Question: So here is what I have so far, I will be adding a lot more in but here is my so called skeleton. What I am having trouble doing is deciding what layout I should use, if I should just make my own, and how will I go about doing that?
Some information about my creation will be useful: I am going to have multiple tags and input spaces to the right of them on the left-most area of the GUI, on the bottom right there will be a button, and on the top right there will be a textbox that will constantly stream information of what the bot is doing.
Please help me to find a layout I can use and tell me how to easily implement it (FYI I am using Ubuntu).

'''
import java.awt.*;
import javax.swing.*;
public class dogedice {
public static void createWindow() {
JFrame frame = new JFrame("Framework Michael+Dalin");
frame.setDefaultCloseOperation(JFrame.EXIT_ON_CLOSE);
JLabel textLabel = new JLabel("Welcome to the framework of our future bots!");
JLabel textLabel2 = new JLabel("Username");
JTextField textField = new JTextField("Username");
JPanel panel = new JPanel();// Any new parts must be added here!
panel.add(textLabel);
panel.add(textField);
panel.add(textLabel2);
textLabel.setPreferredSize(new Dimension(800, 750));
frame.add(panel);
frame.setLocationRelativeTo(null);
frame.pack();
frame.setVisible(true);
}
public static void main(String[] args) {
createWindow();
}
}
'''
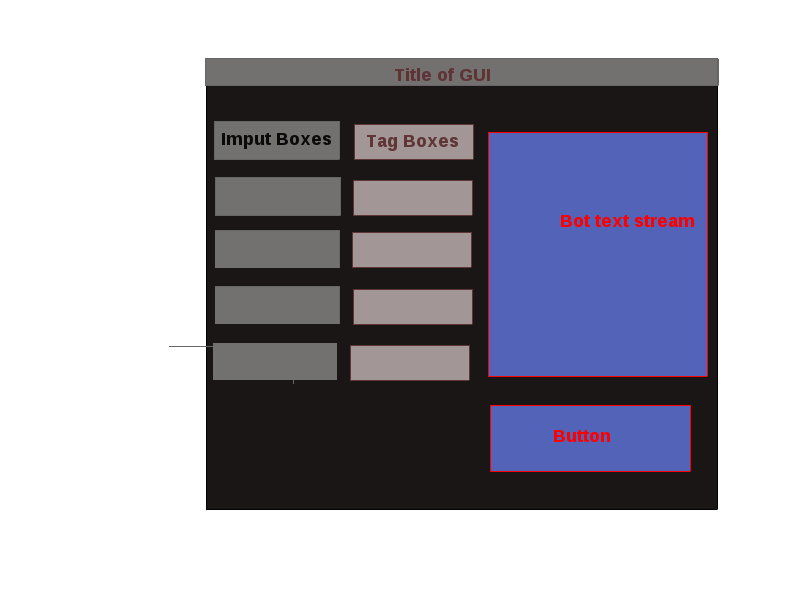
Answer: First take a look at <URL>. Then, you'll notice that with a little creativity, you can achieve just about any desired layout either with just one layout manager or a combination of several for all your components.
Based on your description, you could use a 'BorderLayout' with a 'JPanel' in each of the quadrants.
- 'FlowLayout'- 'GridBagLayout''JLabel''JTextField'- 'JTextArea''JScrollPanel'
Here's an example:

'''
import javax.swing.*;
import javax.swing.border.EmptyBorder;
import java.awt.*;
public class LayoutExample1 extends JFrame {
private static final long serialVersionUID = 1L;
private JPanel contentPane;
private JTextField textField;
public static void main(String[] args) {
EventQueue.invokeLater(new Runnable() {
public void run() {
try {
LayoutExample1 frame = new LayoutExample1();
frame.setVisible(true);
} catch (Exception e) {
e.printStackTrace();
}
}
});
}
public LayoutExample1() {
setTitle("Title of GUI");
setDefaultCloseOperation(JFrame.EXIT_ON_CLOSE);
contentPane = new JPanel();
contentPane.setBorder(new EmptyBorder(5, 5, 5, 5));
contentPane.setLayout(new BorderLayout(0, 0));
setContentPane(contentPane);
JPanel panel = new JPanel();
contentPane.add(panel, BorderLayout.WEST);
GridBagLayout gbl_panel = new GridBagLayout();
gbl_panel.columnWidths = new int[]{0, 0};
gbl_panel.rowHeights = new int[]{0, 0};
gbl_panel.columnWeights = new double[]{0.0, 1.0};
gbl_panel.rowWeights = new double[]{0.0, Double.MIN_VALUE};
panel.setLayout(gbl_panel);
JLabel lblTag = new JLabel("Tag 1");
GridBagConstraints gbc_lblTag = new GridBagConstraints();
gbc_lblTag.insets = new Insets(0, 0, 0, 5);
gbc_lblTag.anchor = GridBagConstraints.EAST;
gbc_lblTag.gridx = 0;
gbc_lblTag.gridy = 0;
panel.add(lblTag, gbc_lblTag);
textField = new JTextField();
GridBagConstraints gbc_textField = new GridBagConstraints();
gbc_textField.fill = GridBagConstraints.HORIZONTAL;
gbc_textField.gridx = 1;
gbc_textField.gridy = 0;
panel.add(textField, gbc_textField);
textField.setColumns(10);
JPanel panel_1 = new JPanel();
contentPane.add(panel_1, BorderLayout.SOUTH);
panel_1.setLayout(new FlowLayout(FlowLayout.RIGHT, 5, 5));
JButton btnConfirm = new JButton("Confirm");
panel_1.add(btnConfirm);
JScrollPane scrollPane = new JScrollPane();
contentPane.add(scrollPane, BorderLayout.CENTER);
JTextArea textArea = new JTextArea("I am a bot and I will tell you what I am doing to your systems!");
textArea.setColumns(20);
scrollPane.setViewportView(textArea);
pack();
}
}
'''